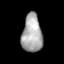
Tissue: lung
Cell type: Myeloid cells
Senescence score: 0.1795
Nuclear area (px): 741
Mean DAPI intensity: 170.767